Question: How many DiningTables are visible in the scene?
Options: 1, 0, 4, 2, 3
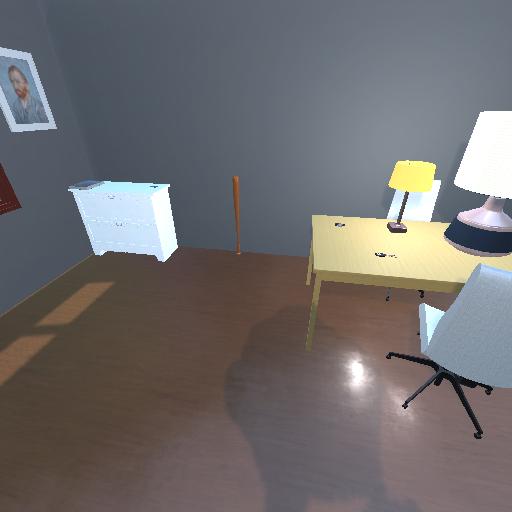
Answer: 1